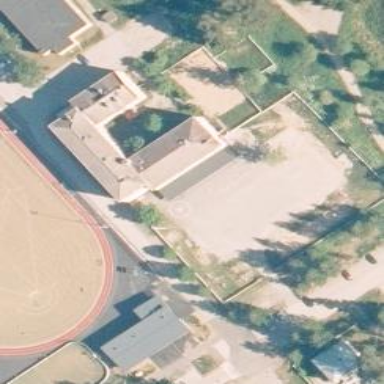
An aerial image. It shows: School building with gabled roof.